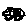
Label: car